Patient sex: M
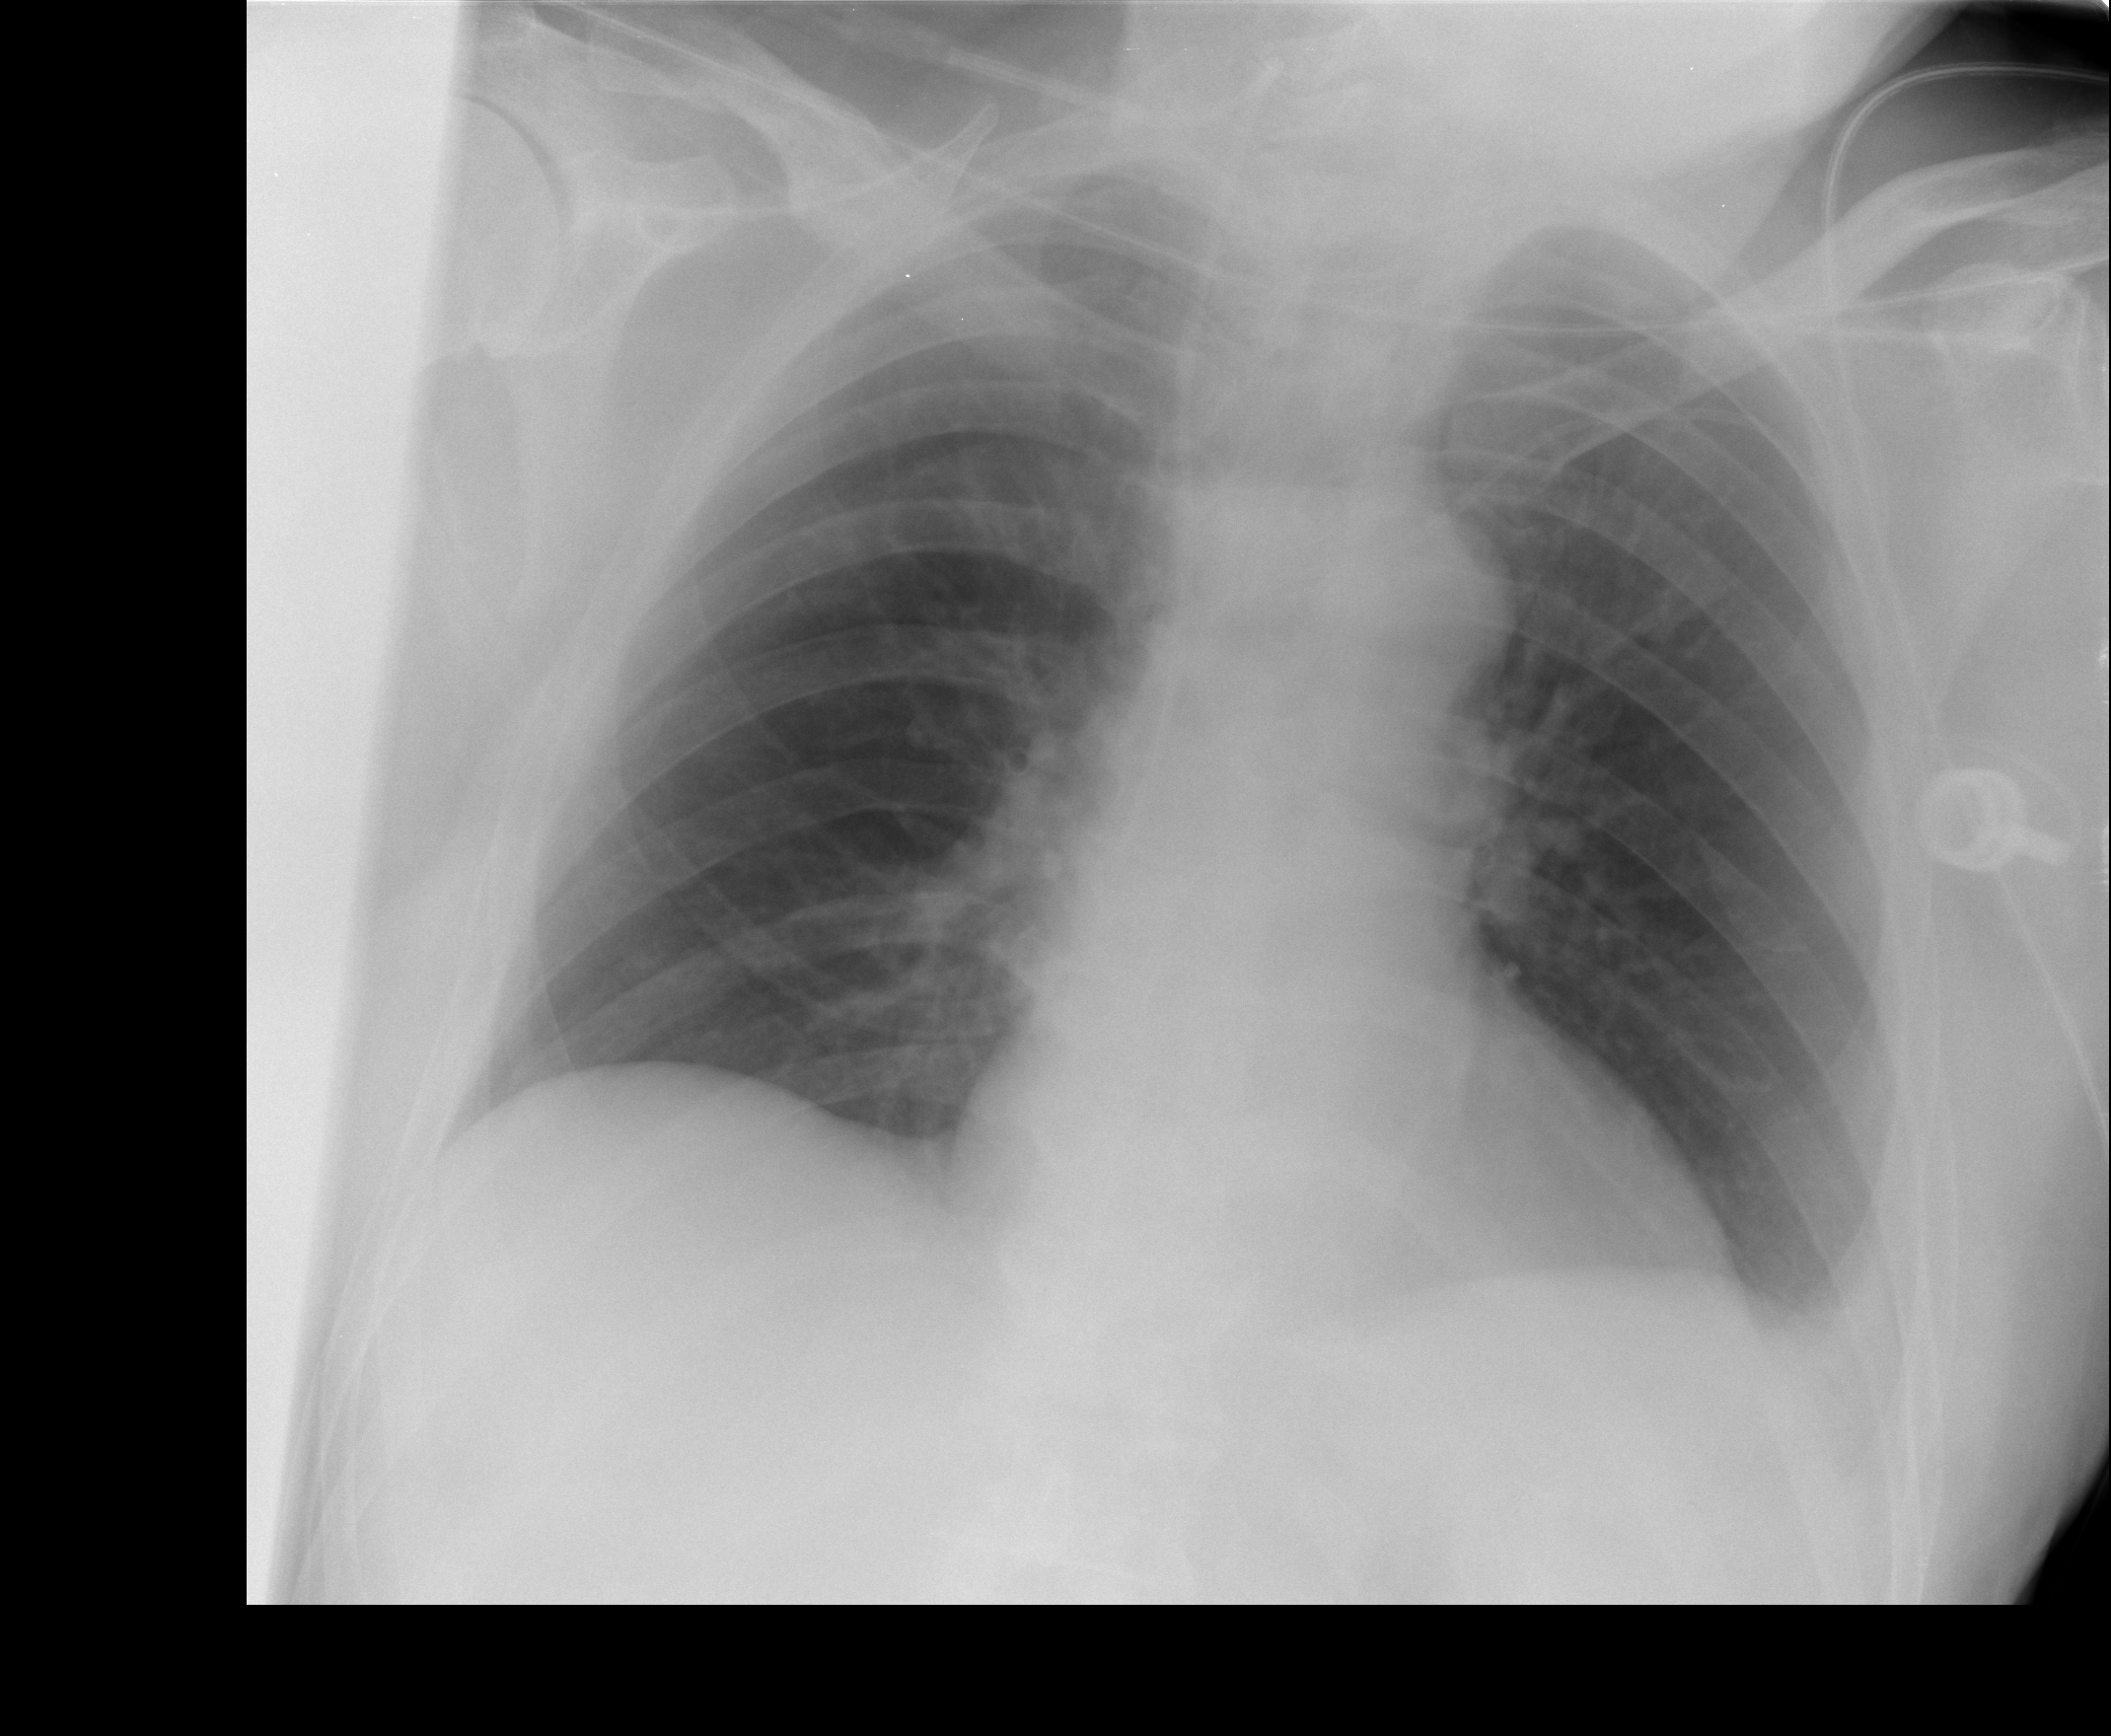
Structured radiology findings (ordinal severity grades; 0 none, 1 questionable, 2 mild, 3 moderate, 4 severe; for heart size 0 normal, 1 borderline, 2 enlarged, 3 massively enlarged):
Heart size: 0
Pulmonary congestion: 0
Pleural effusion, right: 0
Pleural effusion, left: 1
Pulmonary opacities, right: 0
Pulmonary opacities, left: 0
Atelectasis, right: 0
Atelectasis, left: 0